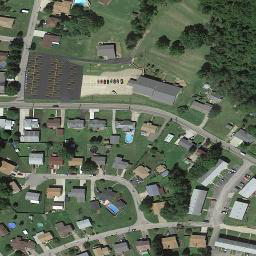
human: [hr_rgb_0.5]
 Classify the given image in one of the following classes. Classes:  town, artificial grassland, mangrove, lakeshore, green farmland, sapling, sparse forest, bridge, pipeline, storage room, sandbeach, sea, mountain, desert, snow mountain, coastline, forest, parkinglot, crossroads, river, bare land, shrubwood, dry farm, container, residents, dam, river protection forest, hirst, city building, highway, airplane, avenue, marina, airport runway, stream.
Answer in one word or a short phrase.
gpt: town